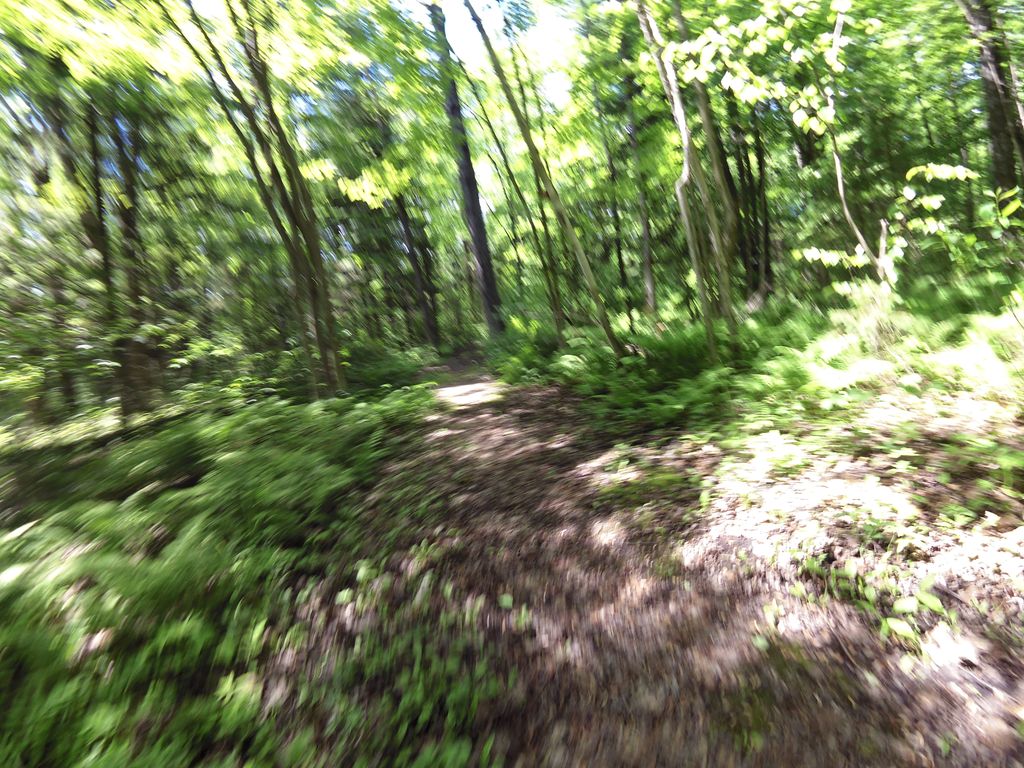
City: ottawa-gatineau